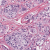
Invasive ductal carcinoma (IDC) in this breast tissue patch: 1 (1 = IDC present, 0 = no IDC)